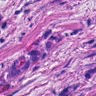
Metastatic tissue present: yes